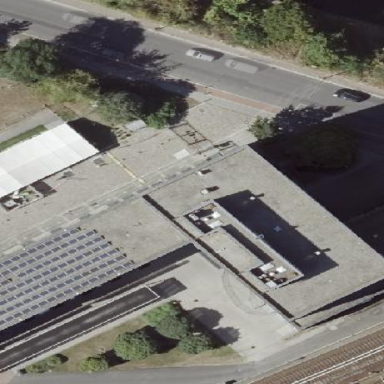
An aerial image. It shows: Part of building.